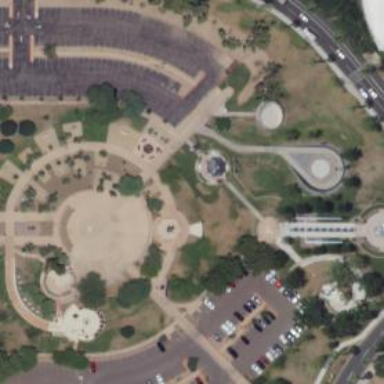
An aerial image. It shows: Historic memorial.